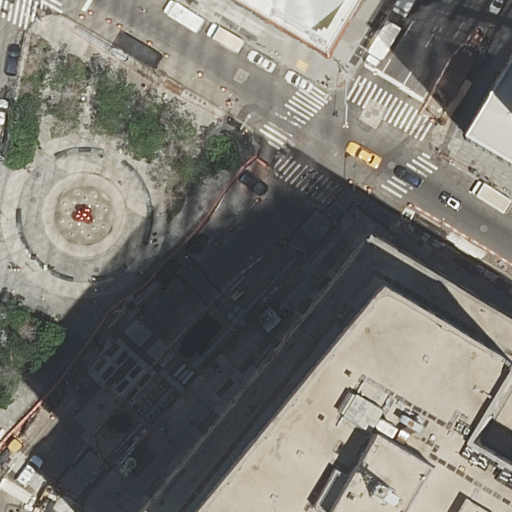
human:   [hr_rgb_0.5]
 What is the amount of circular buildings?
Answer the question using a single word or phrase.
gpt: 0

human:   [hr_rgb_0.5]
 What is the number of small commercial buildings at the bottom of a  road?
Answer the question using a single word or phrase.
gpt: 0

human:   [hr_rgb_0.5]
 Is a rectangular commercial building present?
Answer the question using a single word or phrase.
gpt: no

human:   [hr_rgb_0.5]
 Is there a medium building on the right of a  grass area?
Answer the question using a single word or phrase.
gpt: no

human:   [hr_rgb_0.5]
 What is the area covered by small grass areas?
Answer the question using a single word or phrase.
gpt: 395m2

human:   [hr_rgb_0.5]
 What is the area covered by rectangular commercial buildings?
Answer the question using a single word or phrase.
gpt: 0m2

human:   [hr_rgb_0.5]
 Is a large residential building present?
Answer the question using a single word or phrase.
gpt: yes

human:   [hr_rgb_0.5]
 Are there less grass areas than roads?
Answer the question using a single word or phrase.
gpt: no

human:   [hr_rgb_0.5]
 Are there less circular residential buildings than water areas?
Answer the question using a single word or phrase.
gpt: yes

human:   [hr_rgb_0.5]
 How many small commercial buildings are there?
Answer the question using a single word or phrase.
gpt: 0

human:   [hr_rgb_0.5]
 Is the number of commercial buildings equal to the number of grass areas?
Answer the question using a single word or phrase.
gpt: no

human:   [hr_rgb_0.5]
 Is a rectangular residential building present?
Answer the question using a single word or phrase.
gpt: yes

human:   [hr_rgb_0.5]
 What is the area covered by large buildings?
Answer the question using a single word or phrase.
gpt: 7638m2

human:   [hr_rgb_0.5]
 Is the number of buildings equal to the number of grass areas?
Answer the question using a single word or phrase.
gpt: no

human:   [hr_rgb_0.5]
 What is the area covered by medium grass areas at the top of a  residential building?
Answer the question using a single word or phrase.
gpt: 0m2

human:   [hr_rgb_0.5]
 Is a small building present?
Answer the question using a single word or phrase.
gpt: no

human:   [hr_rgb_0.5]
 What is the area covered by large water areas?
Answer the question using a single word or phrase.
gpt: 0m2

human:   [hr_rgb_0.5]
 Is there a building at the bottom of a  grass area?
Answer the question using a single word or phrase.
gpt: yes

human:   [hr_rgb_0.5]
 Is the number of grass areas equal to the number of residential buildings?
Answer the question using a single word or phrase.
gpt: no

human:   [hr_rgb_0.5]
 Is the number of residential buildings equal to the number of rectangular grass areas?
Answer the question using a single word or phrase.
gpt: no

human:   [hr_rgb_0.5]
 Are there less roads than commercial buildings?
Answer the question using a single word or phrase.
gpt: no

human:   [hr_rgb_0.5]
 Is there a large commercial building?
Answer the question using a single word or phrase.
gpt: no

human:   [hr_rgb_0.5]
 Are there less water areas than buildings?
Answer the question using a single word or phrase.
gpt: yes

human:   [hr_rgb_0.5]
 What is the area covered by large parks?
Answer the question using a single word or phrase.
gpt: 2594m2

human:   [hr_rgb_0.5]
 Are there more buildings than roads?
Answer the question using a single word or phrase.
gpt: no

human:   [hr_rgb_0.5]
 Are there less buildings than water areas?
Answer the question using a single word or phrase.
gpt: no

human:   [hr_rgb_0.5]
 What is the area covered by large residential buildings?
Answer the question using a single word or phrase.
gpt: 7638m2

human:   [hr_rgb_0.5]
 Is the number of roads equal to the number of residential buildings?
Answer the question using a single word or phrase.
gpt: yes

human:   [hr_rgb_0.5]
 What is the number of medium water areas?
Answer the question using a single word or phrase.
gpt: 1

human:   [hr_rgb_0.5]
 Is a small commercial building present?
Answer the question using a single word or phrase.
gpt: no

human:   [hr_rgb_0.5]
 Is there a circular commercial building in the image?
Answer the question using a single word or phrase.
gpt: no

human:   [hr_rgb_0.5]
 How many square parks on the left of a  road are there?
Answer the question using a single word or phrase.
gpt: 0

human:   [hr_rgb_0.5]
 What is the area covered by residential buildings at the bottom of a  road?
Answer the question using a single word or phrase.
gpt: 2627m2

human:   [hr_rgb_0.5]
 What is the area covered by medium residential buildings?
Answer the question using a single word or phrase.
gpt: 0m2

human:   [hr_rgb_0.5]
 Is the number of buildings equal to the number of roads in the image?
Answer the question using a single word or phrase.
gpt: yes

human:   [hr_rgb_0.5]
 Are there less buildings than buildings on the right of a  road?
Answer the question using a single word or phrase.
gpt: no